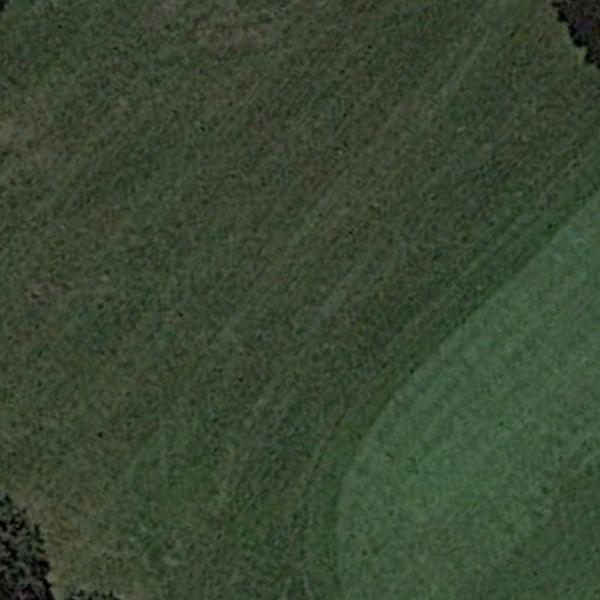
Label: Meadow